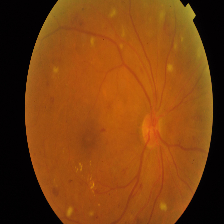
Diabetic retinopathy grade: Proliferative DR